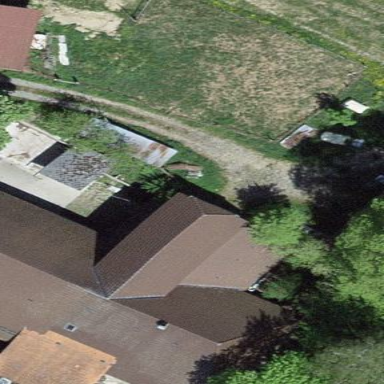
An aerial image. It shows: Farm building.